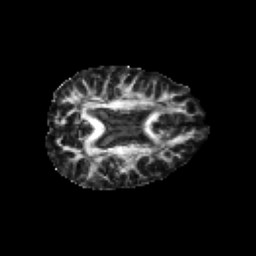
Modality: FA
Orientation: axial
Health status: healthy
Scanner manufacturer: philips
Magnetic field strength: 3 T
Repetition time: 6.964 s
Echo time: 0.092 s